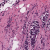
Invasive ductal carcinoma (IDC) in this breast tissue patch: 1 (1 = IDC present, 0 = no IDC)